Field crop: maize
Growth stage: 2
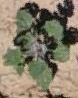
Species: chenopodium